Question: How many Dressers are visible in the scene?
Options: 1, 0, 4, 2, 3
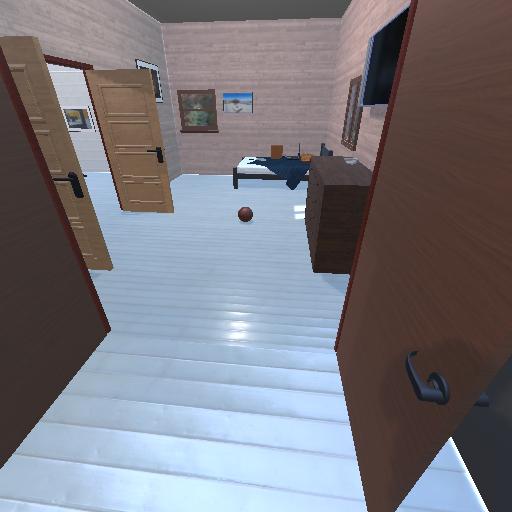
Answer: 1